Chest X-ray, AP view. Patient: 67 years old, sex M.
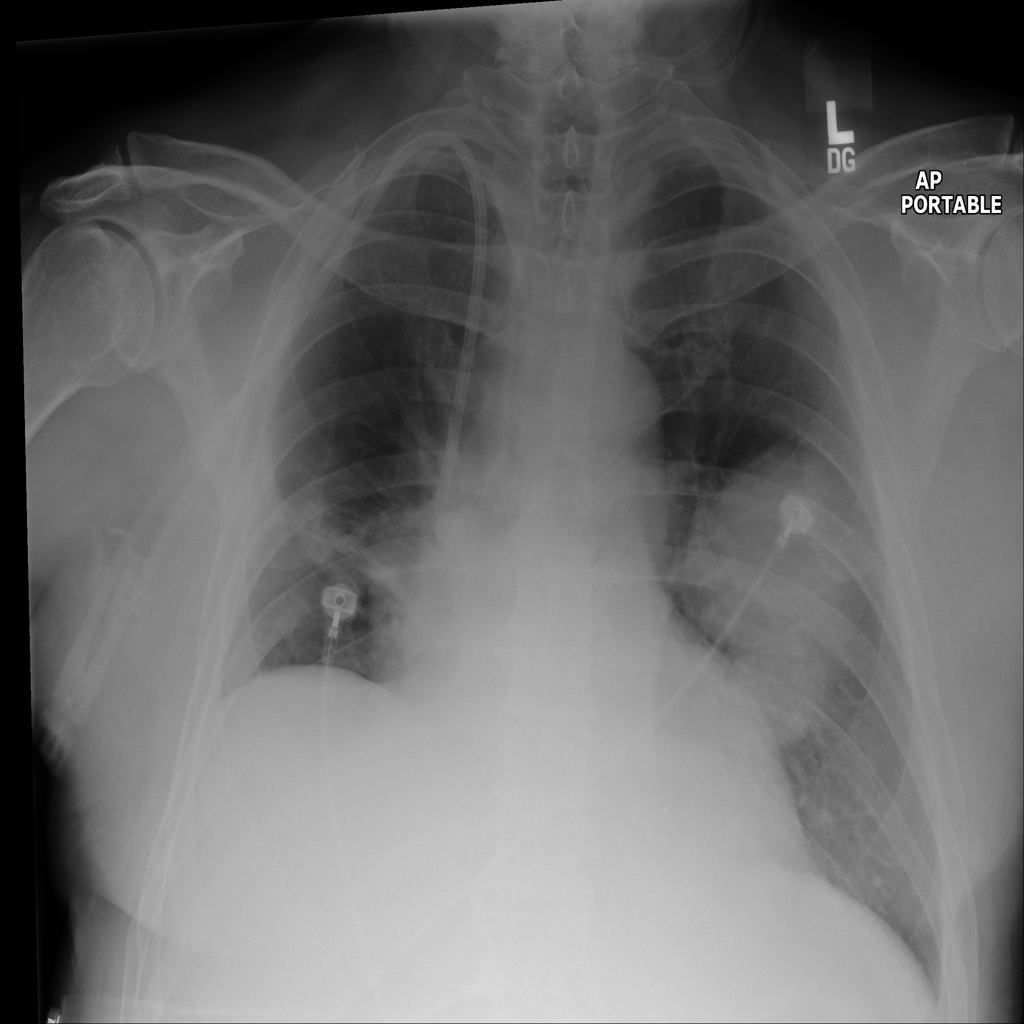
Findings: Atelectasis, Mass